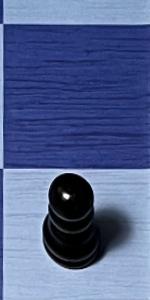
Label: Pawn_Black